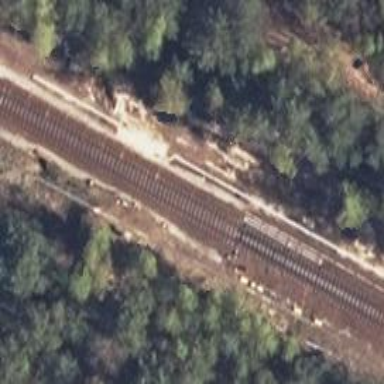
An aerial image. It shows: Railway switch with the turnout pointing to the right.